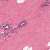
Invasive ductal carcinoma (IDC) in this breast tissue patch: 0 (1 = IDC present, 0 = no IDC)